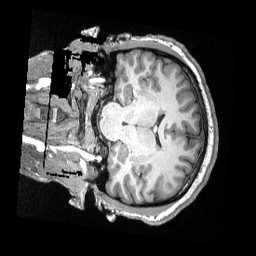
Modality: T1w
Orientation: coronal
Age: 18
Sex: female
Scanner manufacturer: siemens
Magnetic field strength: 3 T
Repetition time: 2.3 s
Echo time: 0.00308 s